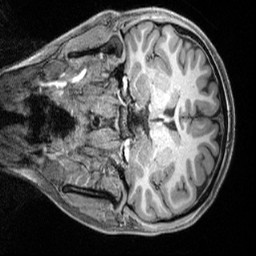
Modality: T1w
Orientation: coronal
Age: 26
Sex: female
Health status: ill
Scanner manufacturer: siemens
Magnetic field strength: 3 T
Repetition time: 2.4 s
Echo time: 0.00222 s